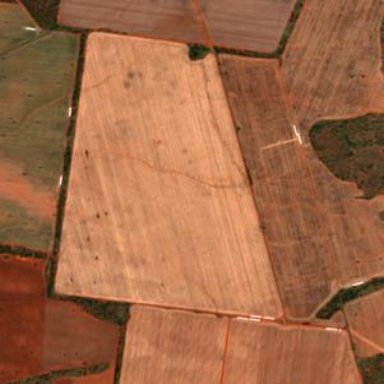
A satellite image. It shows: Farmland used to cultivate crops.